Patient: sex M, age 64
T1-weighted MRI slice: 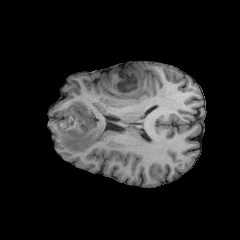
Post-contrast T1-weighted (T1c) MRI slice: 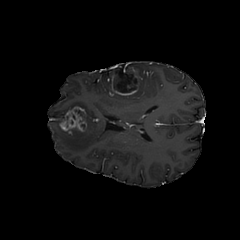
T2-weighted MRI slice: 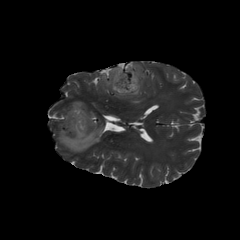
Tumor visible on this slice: yes
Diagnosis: Glioblastoma, IDH-wildtype
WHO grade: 4